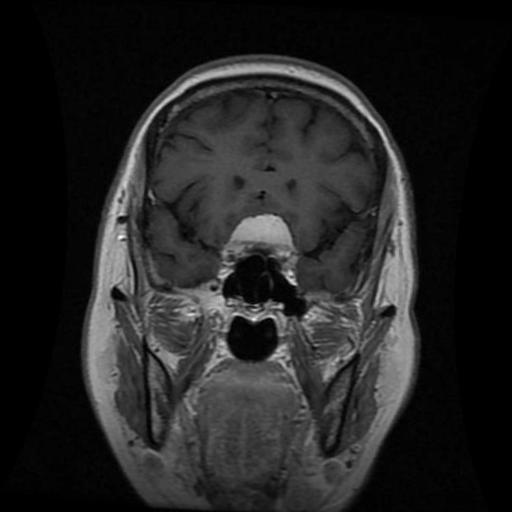
Label: meningioma